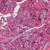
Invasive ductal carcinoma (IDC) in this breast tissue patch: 0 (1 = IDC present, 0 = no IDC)